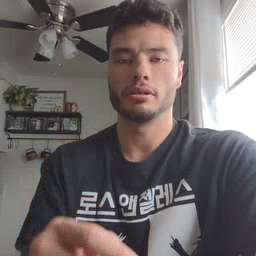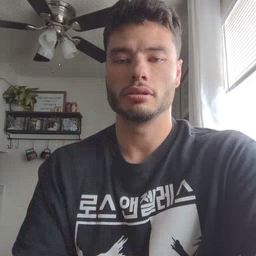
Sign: clown